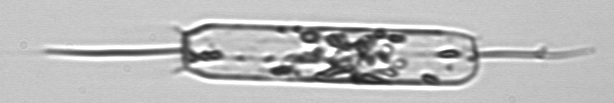
Label: Ditylum_brightwellii